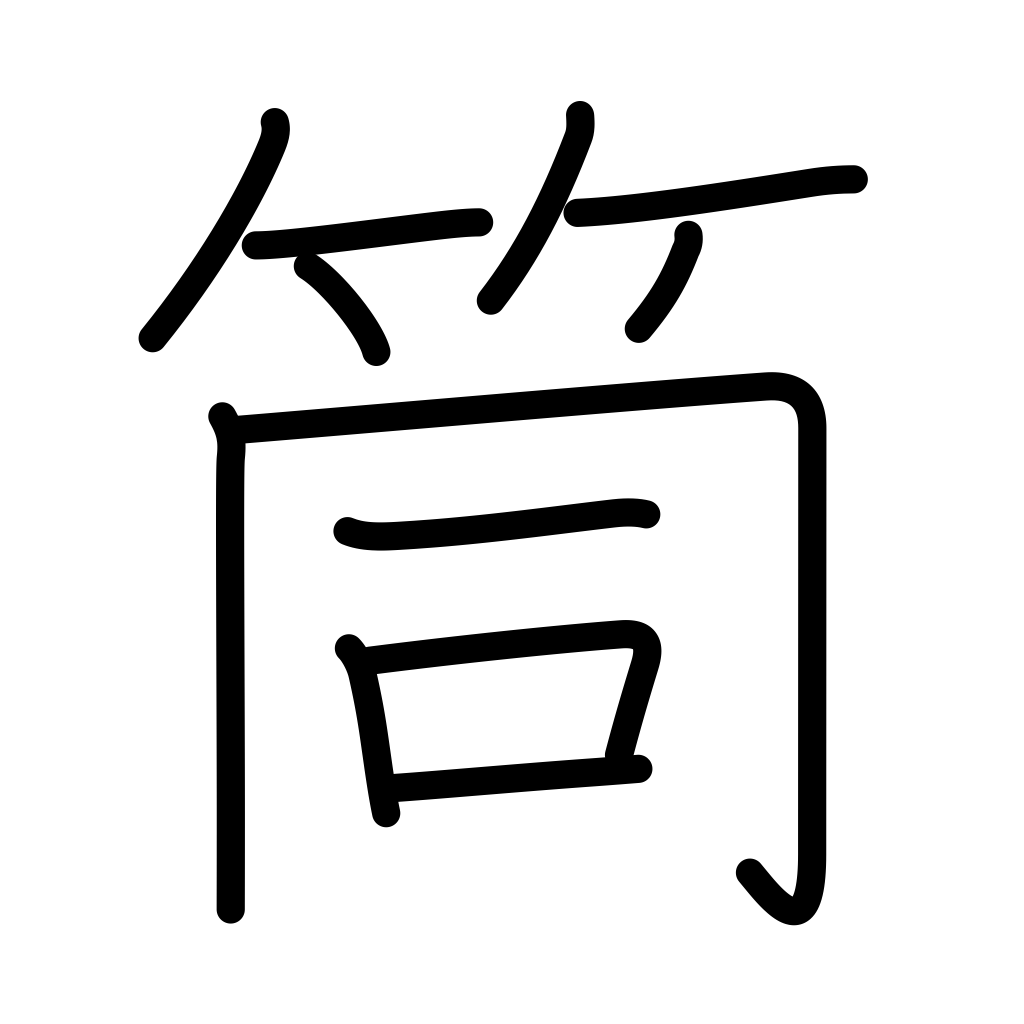
Meaning: cylinder, pipe, tube, gun barrel, sleeve